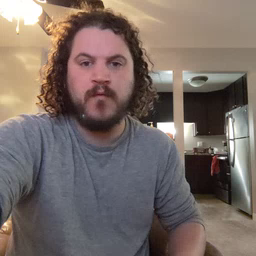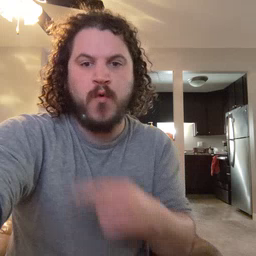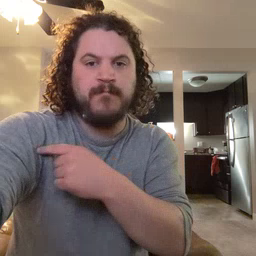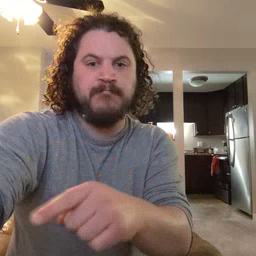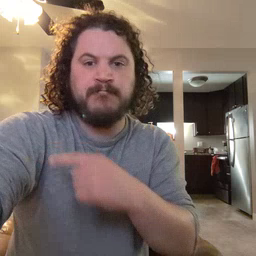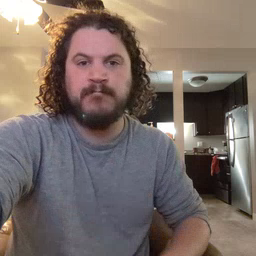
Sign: arm